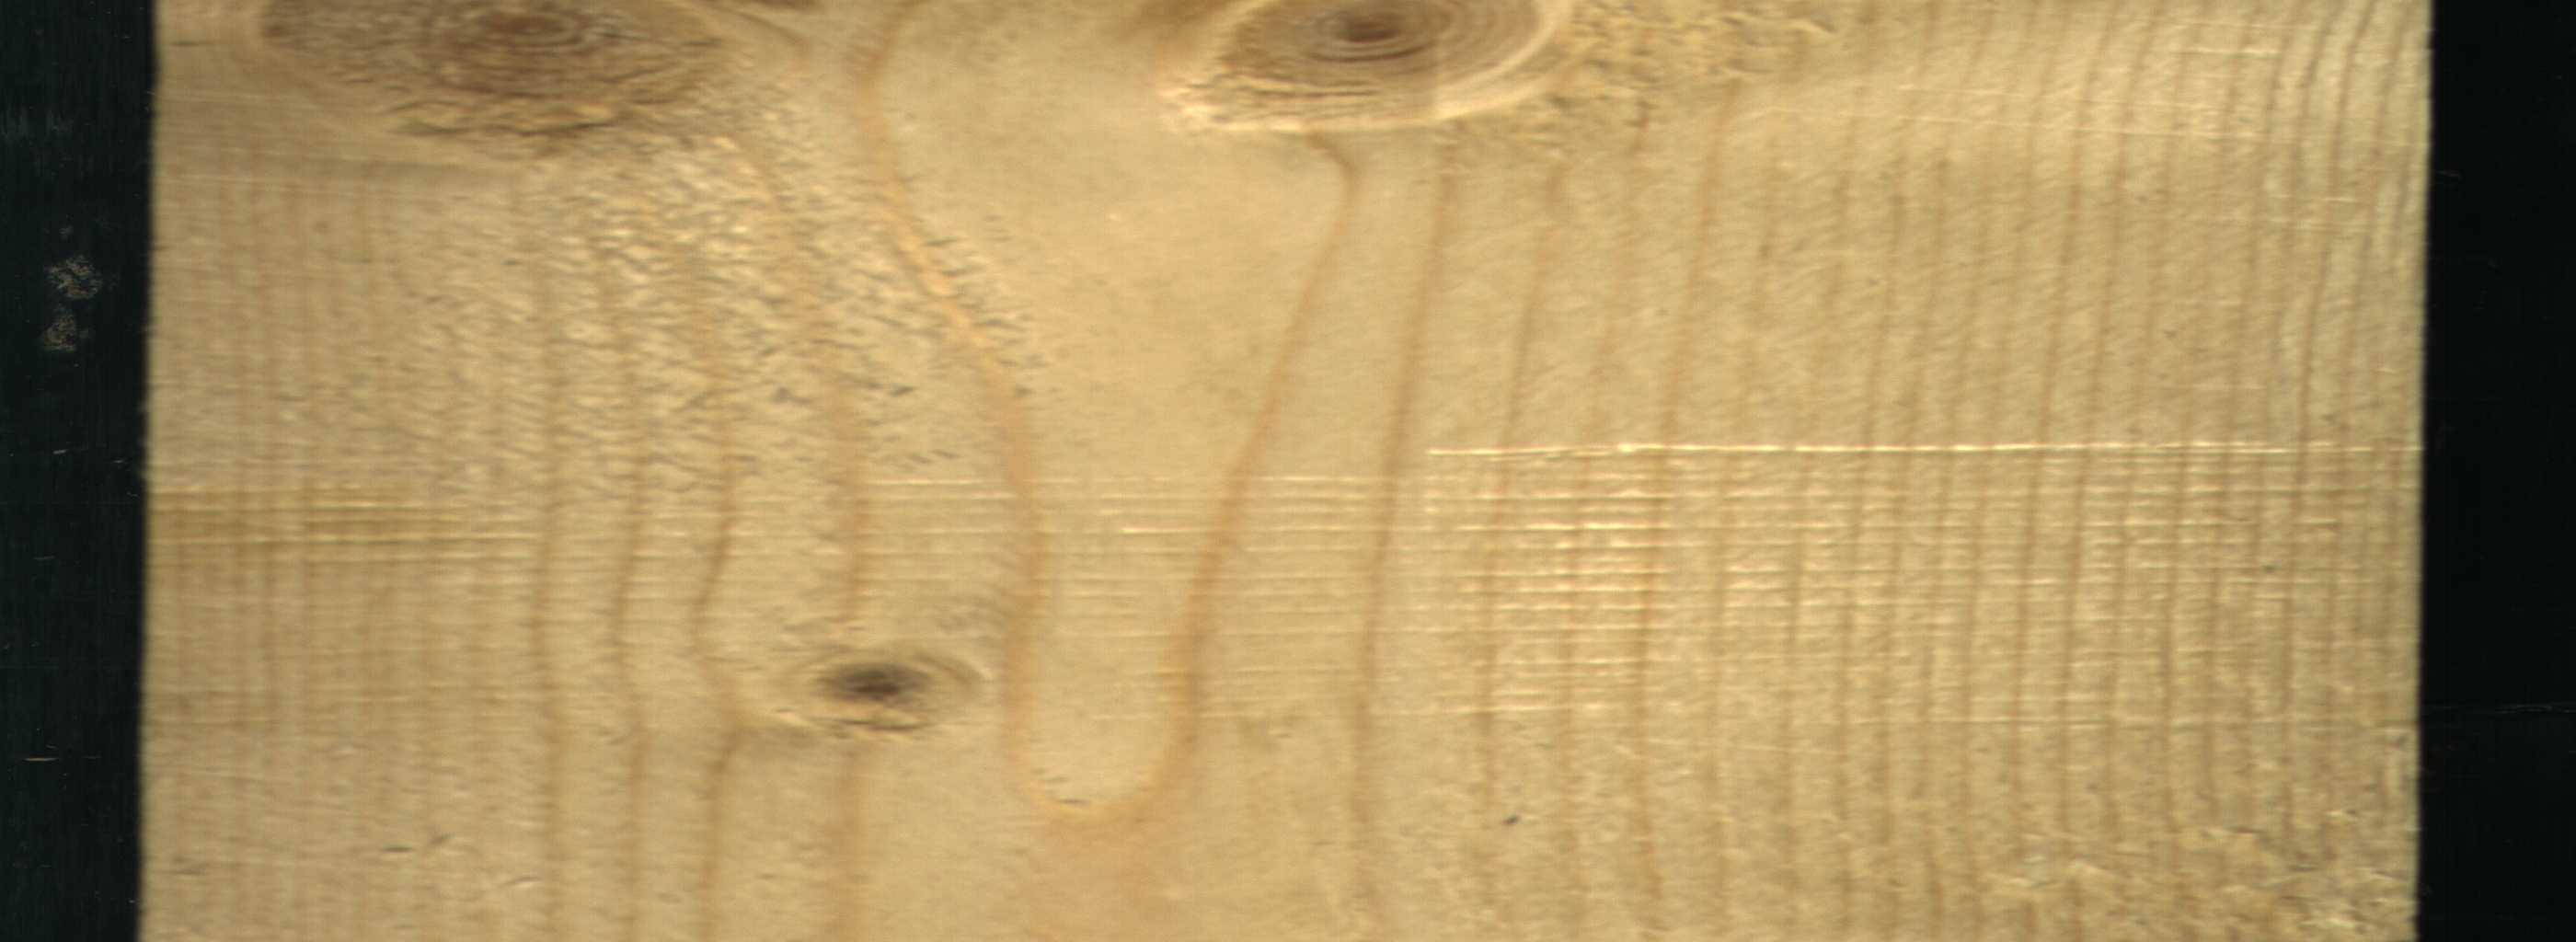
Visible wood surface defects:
Live_Knot
Live_Knot
Live_Knot